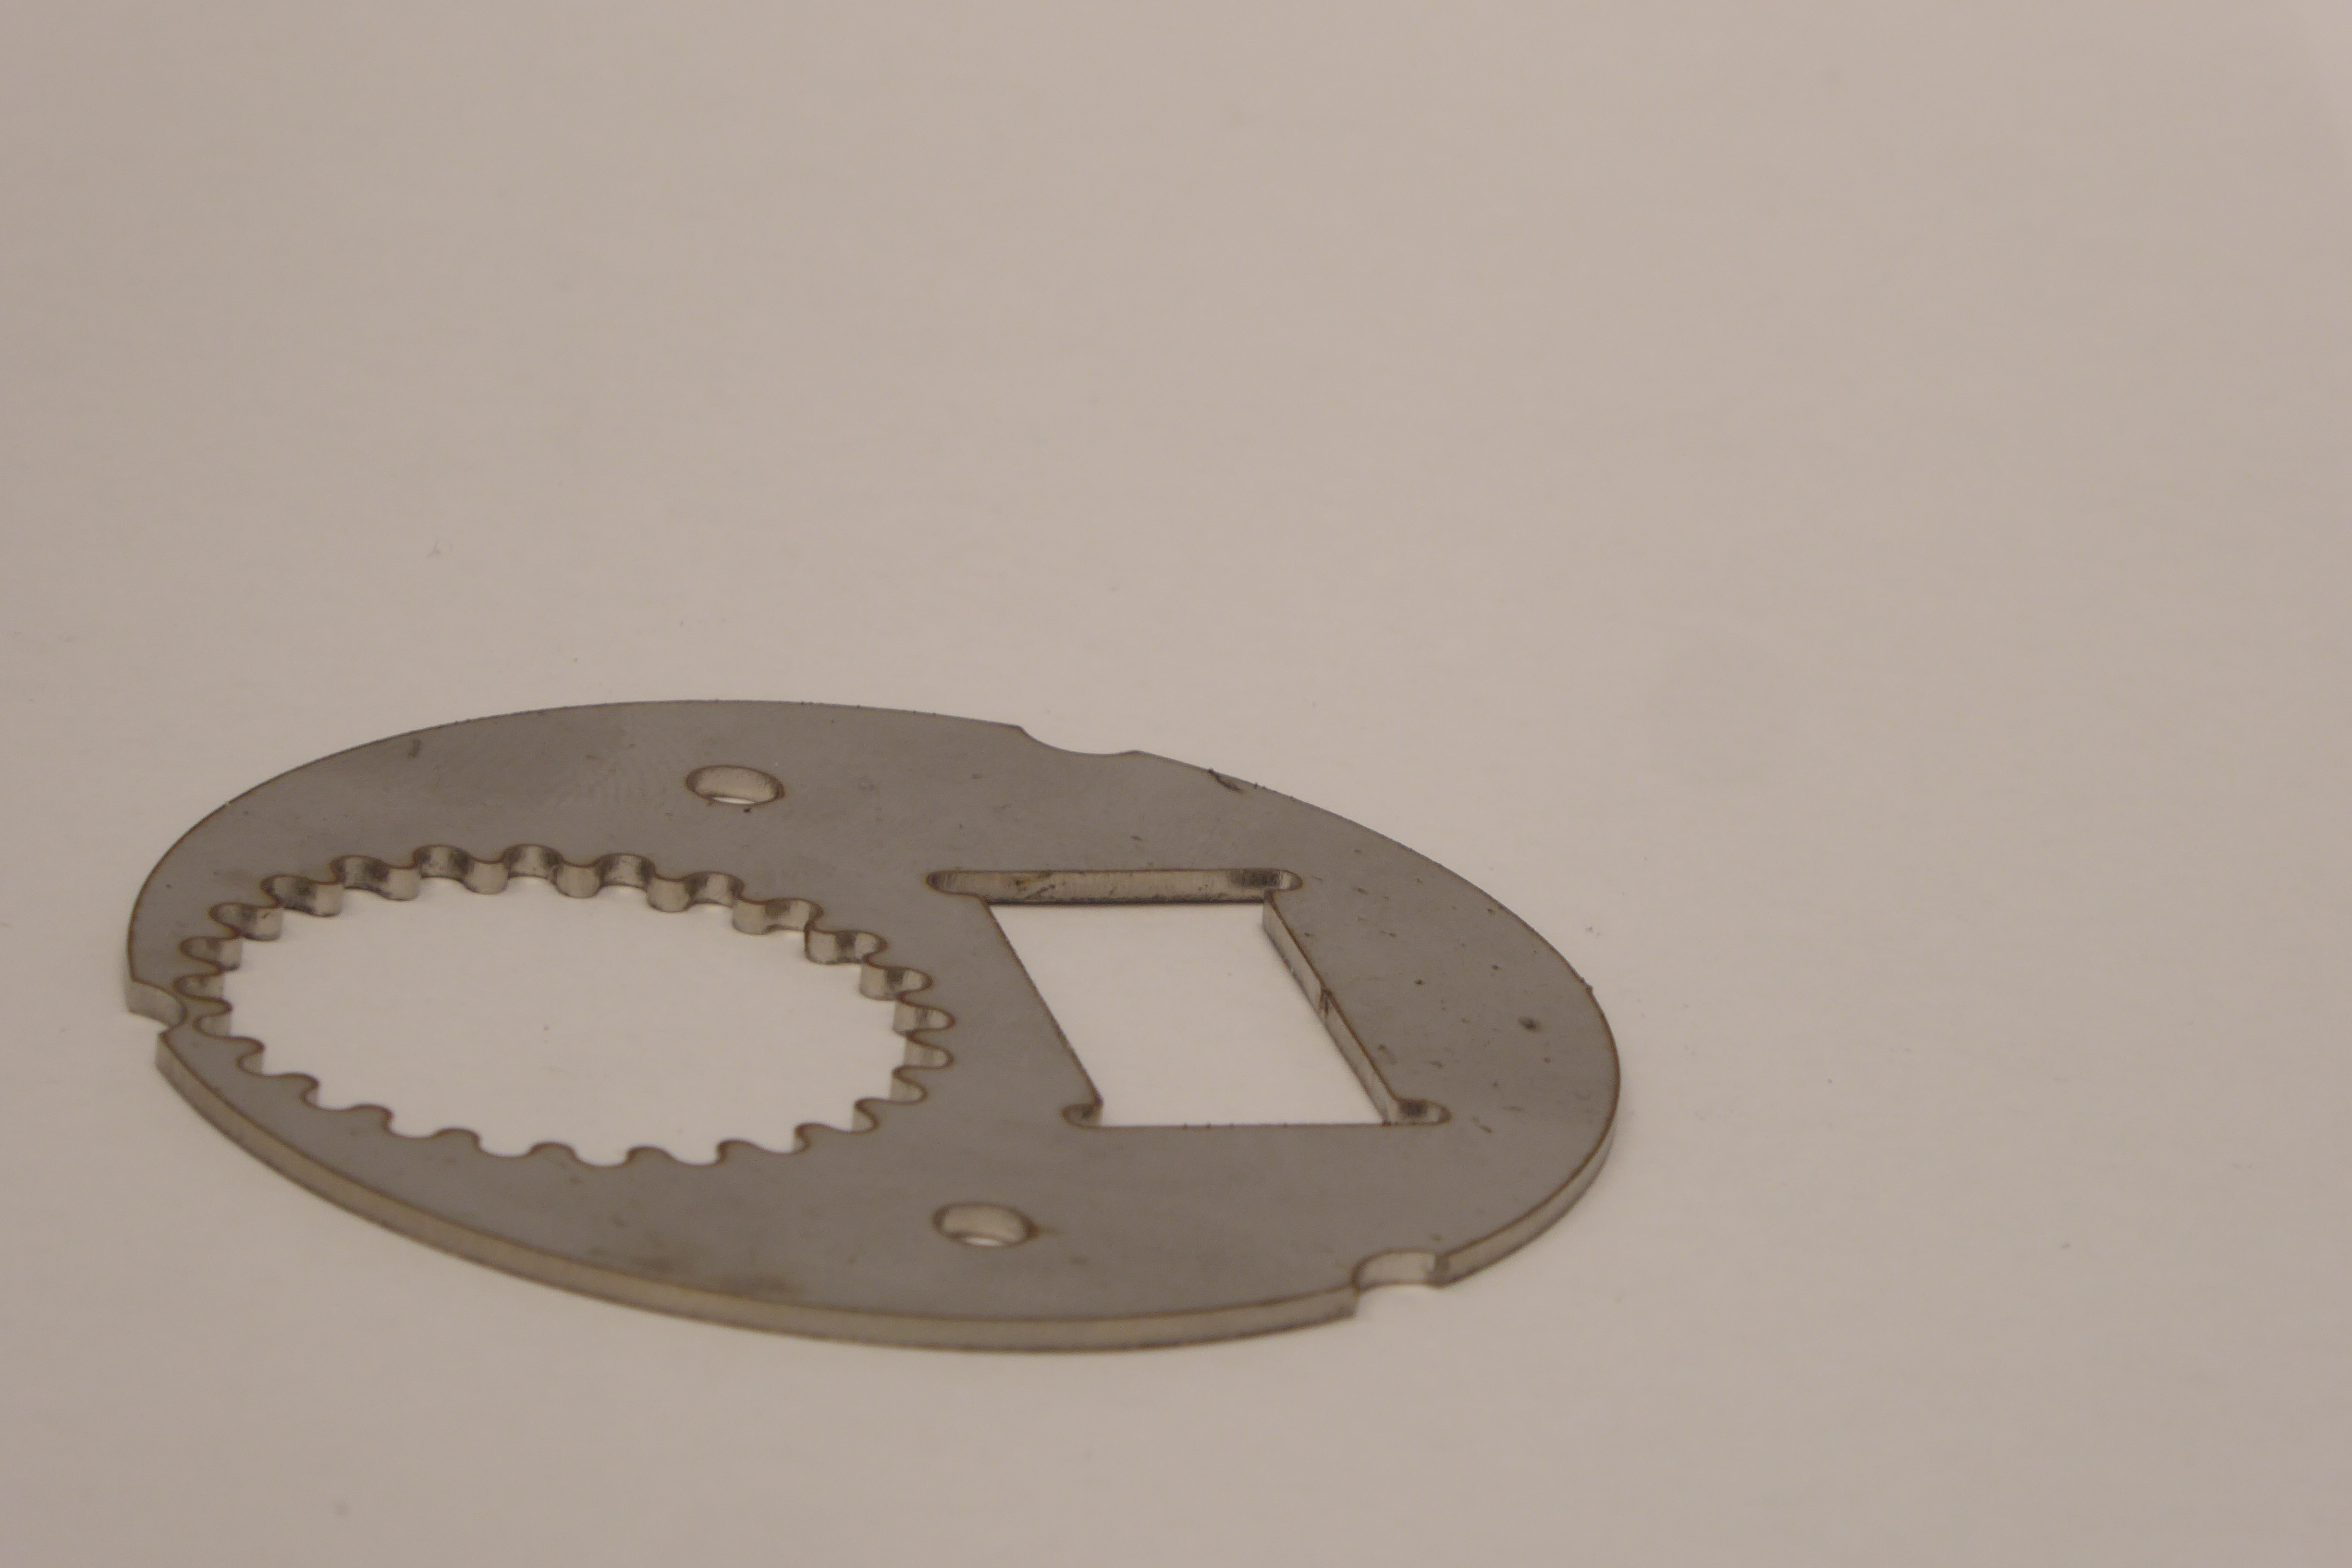
Label: Bottle Opener - Inlay